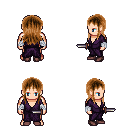
a pixel art fantasy rpg character, male body template, human, light skin, purple robe, gold greaves, brown unkempt hairstyle, white cloth bandages, maroon shoes, dagger, four views (front, back, left, right), 2x2 character sprite sheet, small pixel art, hard edges, no anti-aliasing